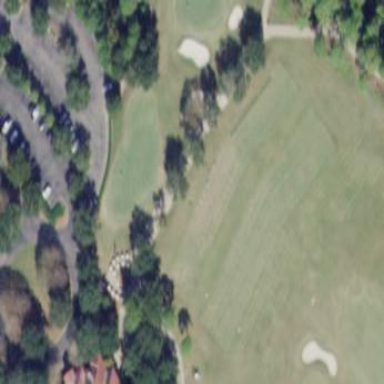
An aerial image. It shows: Grassy area designated as golf tee.